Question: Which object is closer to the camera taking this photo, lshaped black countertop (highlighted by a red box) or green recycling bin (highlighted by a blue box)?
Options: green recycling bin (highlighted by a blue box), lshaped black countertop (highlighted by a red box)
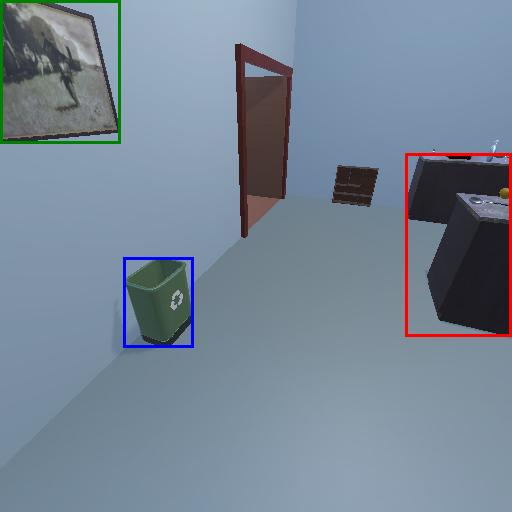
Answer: green recycling bin (highlighted by a blue box)